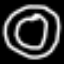
Label: donut